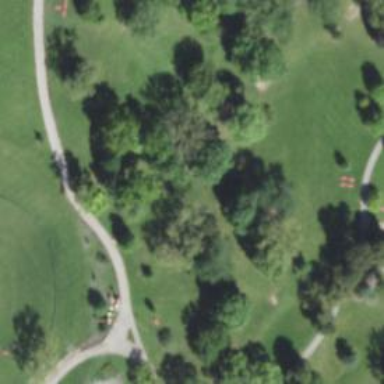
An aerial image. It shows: Disc golf hole.